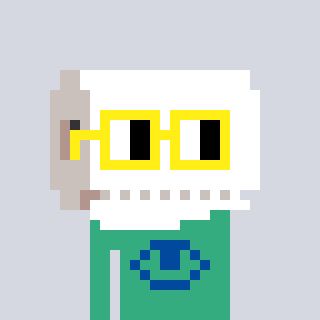
a pixel art character with square yellow glasses, a toiletpaper-full-shaped head and a teal-colored body on a cool background